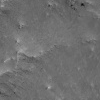
Atmospheric dust classification: not_dusty